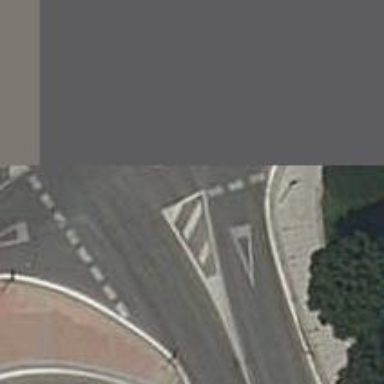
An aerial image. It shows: Road with "give way" sign.